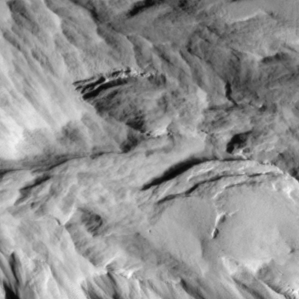
Label: non_frost